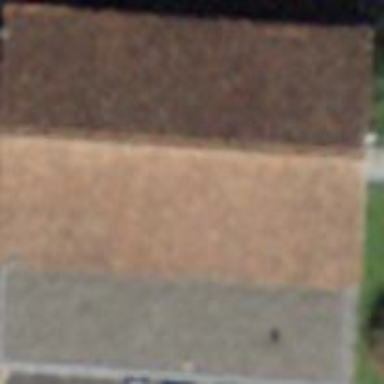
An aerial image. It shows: Commercial building.